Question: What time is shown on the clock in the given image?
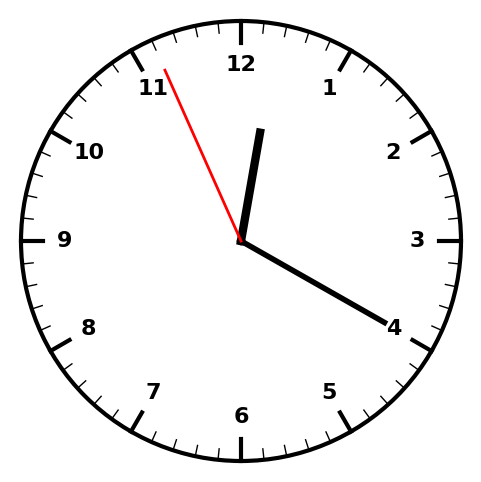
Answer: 12:19:56